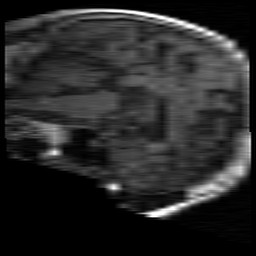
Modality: T1w
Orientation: sagittal
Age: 76
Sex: male
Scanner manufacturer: philips
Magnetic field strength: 1.5 T
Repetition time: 0.375 s
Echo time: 0.011 s